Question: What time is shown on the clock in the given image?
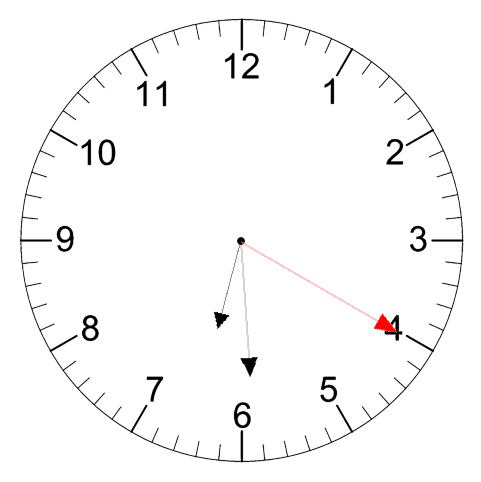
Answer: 06:29:20